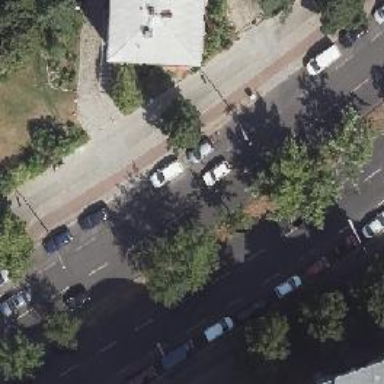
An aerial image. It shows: Secondary road with asphalt surface and track cycleway on the right side. It is dual carriageway with parking lane on the right side.